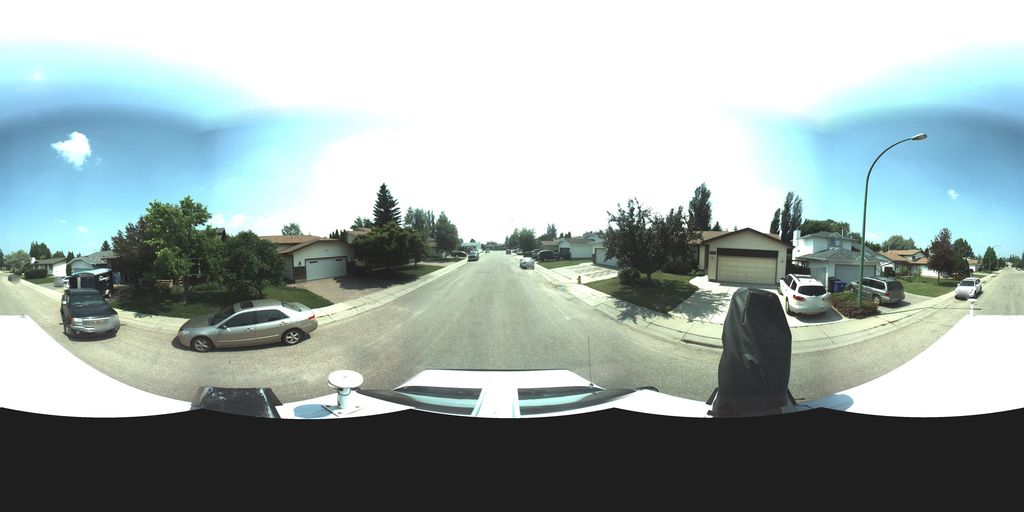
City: saskatoon